Question: I am stuck in this area which I am not comfortable at all to work in.
Here is what I did so far:
- - - <URL>

I have created a new android project and made a jni folder and this is how far I went... Even this, with all the struggle being new to linux and compiling took me almost a week to reach.
Adding a watermark in ffmpeg I believe it is done on libavfilter ? I have to dig on this matter, however the original ffmpeg I need to translate into my project is:
'''
ffmpeg -i input.avi -i logo.png -filter_complex 'overlay=10:main_h-overlay_h-10' output.avi
'''
As far as I am studying now I need to do inside jni:
- - create Android.mk to load this and the ffmpeg needed librariesLOCAL_PATH := $(call my-dir)include $(CLEAR_VARS)LOCAL_MODULE := add-watermarkLOCAL_SRC_FILES := add-watermark.cLOCAL_LDLIBS := -llog -ljnigraphics -lzLOCAL_SHARED_LIBRARIES := libavformat libavcodec libswscale libavutilinclude $(BUILD_SHARED_LIBRARY)$(call import-module,ffmpeg-2.3.3/android/armv7-a)- create Application.mkAPP_ABI := armeabi-v7aAPP_PLATFORM := android-8- run ndk-build and use the generated libraries in my android project.
I really need help on continuing, so every answer is received with great attention and pleasure.
Something like <URL> What downsides would this approach have ?
Later edit 2: if this is possible by using MediaMuxer or other APIs added in android 4.3 I am open to it you sample codes are provided. I did look over the MediaCodec and MediaMuxer samples also Grafik and haven't found a proper way to do what I wanted. I prefer ffmpeg approach better if it works
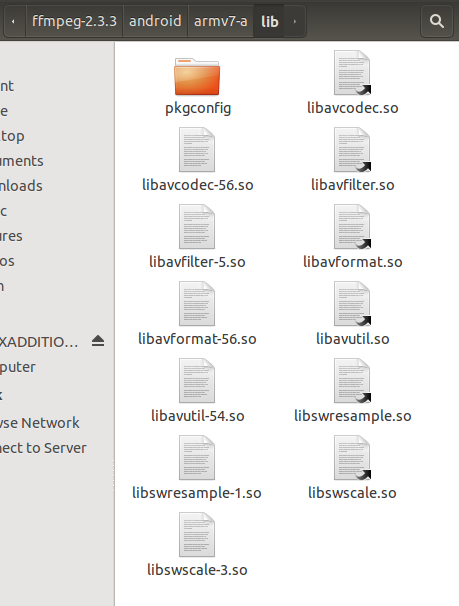
Answer: I've successfully achieved what you need. While the theory is quite simple, implementation details make it very hard to get something running.
Your solution starts here:
Download halfninja's project here: <URL>
and follow the instructions to the letter.
Some notes:
- -
Once you successfully compile, you'll end up with an .so lib that has a "run" method, which you can call to run ffmpeg with the same parameters it gets on the command line.
Also:
- - 'configure_ffmpeg''minimal_featureset''--enable'
EDIT:
For mp4 w/ aac use the following configure_ffmpeg file:
'''
--enable-muxer=mp4 --enable-encoder=libx264 --enable-libx264 --enable-encoder=h264 --enable-decoder=h264 --enable-demuxer=h264 --enable-muxer=h264 --enable-parser=h264 --enable-protocol=file --enable-hwaccels --enable-demuxer=mov --enable-decoder=aac --enable-decoder=aac_latm --enable-encoder=aac --enable-parser=aac --enable-demuxer=aac --enable-bsf=aac_adtstoasc --enable-encoder=aac --enable-parser=aac --enable-decoder=mpeg4 --enable-encoder=mpeg4 --enable-parser=mpeg4video --enable-demuxer=m4v"
'''